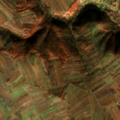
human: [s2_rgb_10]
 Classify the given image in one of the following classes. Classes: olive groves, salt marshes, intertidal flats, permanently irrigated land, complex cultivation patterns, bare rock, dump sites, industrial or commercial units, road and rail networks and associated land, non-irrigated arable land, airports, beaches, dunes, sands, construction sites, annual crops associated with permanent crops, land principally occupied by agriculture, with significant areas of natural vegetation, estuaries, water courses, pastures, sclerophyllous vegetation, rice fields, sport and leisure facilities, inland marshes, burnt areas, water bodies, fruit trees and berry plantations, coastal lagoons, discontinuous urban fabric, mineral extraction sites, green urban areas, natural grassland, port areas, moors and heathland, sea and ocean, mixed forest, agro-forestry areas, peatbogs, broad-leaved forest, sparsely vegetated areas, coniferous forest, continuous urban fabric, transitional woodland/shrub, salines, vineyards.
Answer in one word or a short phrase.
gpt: non-irrigated arable land, complex cultivation patterns, land principally occupied by agriculture, with significant areas of natural vegetation, broad-leaved forest